Question: I want to upload files from a Windows C# application to a web server running PHP.
I am aware of the WebClient.UploadFile method but I would like to be able to upload a file in chunks so that I can monitor progress and be able to pause/resume.
Therefore I am reading part of the file and using the WebClient.UploadData method.
The problem I am having is that I don't know how to access data sent with UploadData from php. If I do print_r on the post data I can see that there is binary data but I don't know the key to access it. How can I access the binary data? Is there a better way I should be doing this altogether?
'''
String file = "C:\Users\Public\uploadtest\4.wmv";
using (BinaryReader b = new BinaryReader(File.Open(file, FileMode.Open)))
{
int pos = 0;
int required = 102400;
b.BaseStream.Seek(pos, SeekOrigin.Begin);
byte[] by = b.ReadBytes(required);
using (WebClient wc = new WebClient()){
wc.Headers.Add("Content-Type", "application/x-www-form-urlencoded");
byte[] result = wc.UploadData("http://192.168.0.52/html/application.php", "POST", by);
String s = System.Text.Encoding.UTF8.GetString(result, 0, result.Length);
MessageBox.Show(s);
}
}
'''

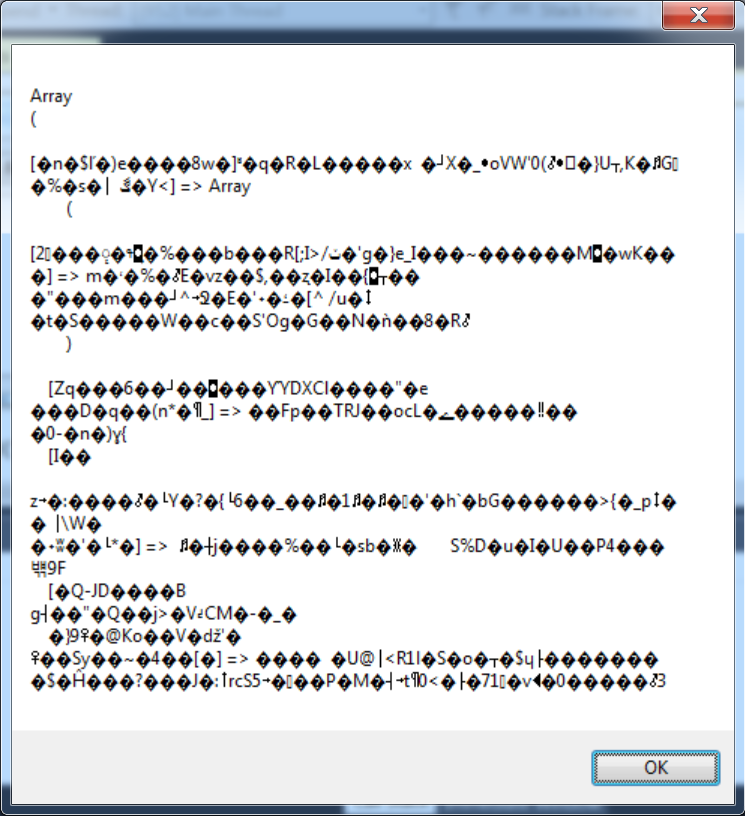
Answer: This is how I do my HTTP communications.
I guess when I reach 'using()', the HTTP connection is being set up, and inside the 'using() {...}' body you can do pausing and stuff.
'''
string valueString = "...";
string uriString = "http://someUrl/somePath";
HttpWebRequest httpWebRequest = (HttpWebRequest)WebRequest.Create(uriString);
httpWebRequest.Method = "POST";
string postData = "key=" + Uri.EscapeDataString(valueString);
byte[] byteArray = Encoding.UTF8.GetBytes(postData);
httpWebRequest.ContentType = "application/x-www-form-urlencoded";
httpWebRequest.ContentLength = byteArray.Length;
using (Stream dataStream = httpWebRequest.GetRequestStream())
{
// do pausing and stuff here by using a while loop and changing byteArray.Length into the desired length of your chunks
dataStream.Write(byteArray, 0, byteArray.Length);
}
HttpWebResponse httpWebResponse = (HttpWebResponse)httpWebRequest.GetResponse();
Stream receiveStream = httpWebResponse.GetResponseStream();
StreamReader readStream = new StreamReader(receiveStream);
string internalResponseString = readStream.ReadToEnd();
'''
But when uploading a file, you should probably use 'multipart/form-data' in stead of 'application/x-www-form-urlencoded'. See also: <URL>
In php you can use the superglobal variable $_FILES (eg 'print_r($_FILES);' ) to access the uploaded file.
And also read this: <URL> for more information how to deal with 'multipart/form-data'